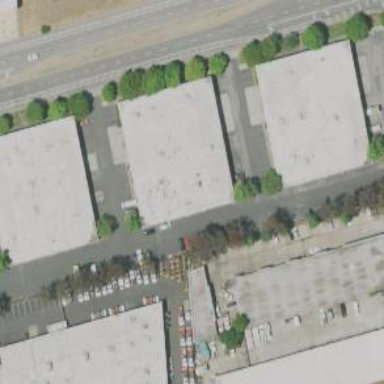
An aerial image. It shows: Warehouse building.